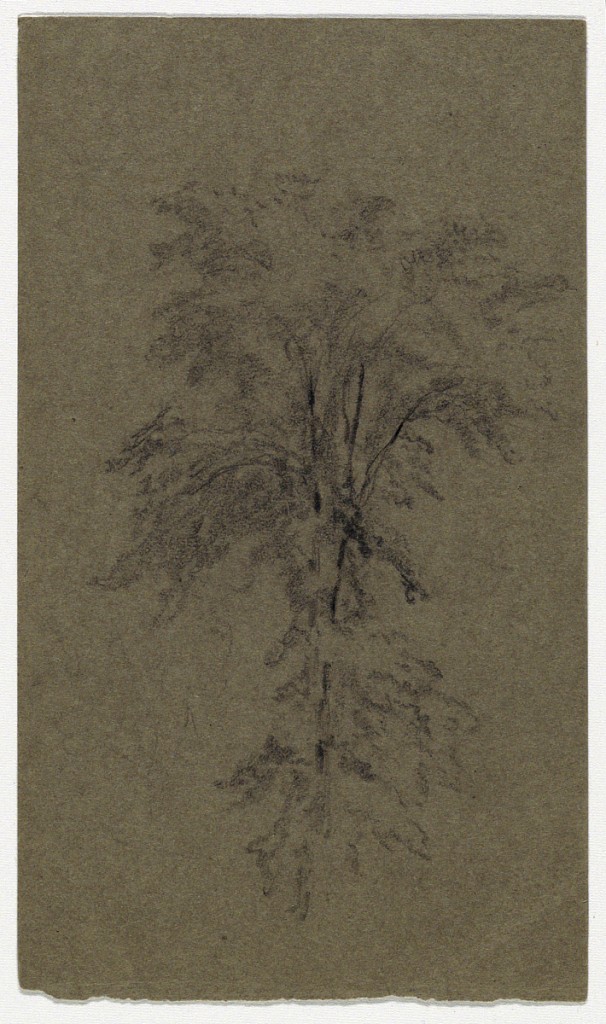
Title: Study of an Elm
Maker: Daniel Huntington, American, 1816–1906
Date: ca. 1855
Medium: Graphite on grey paper
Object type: Drawing
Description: Study of an elm with foliage, center.